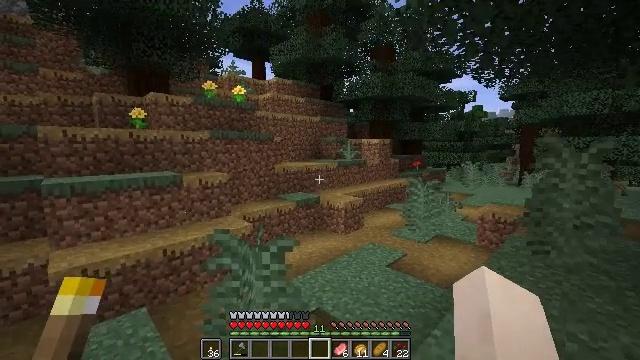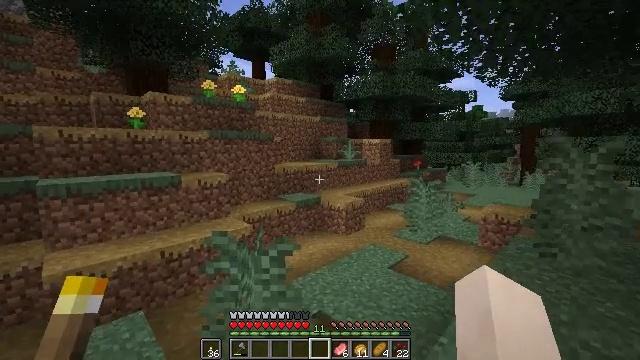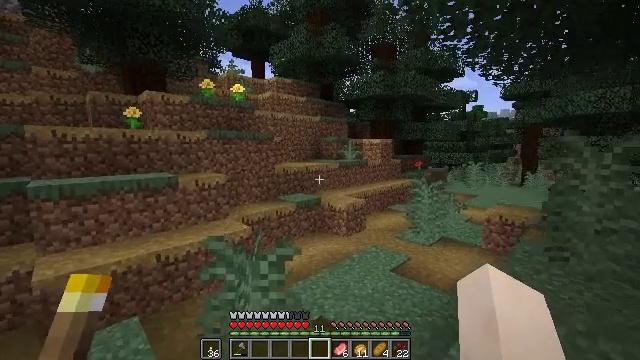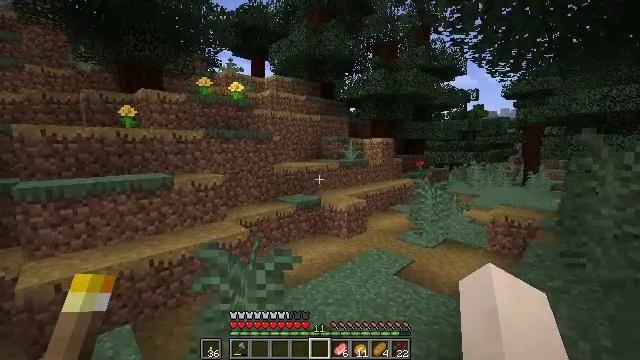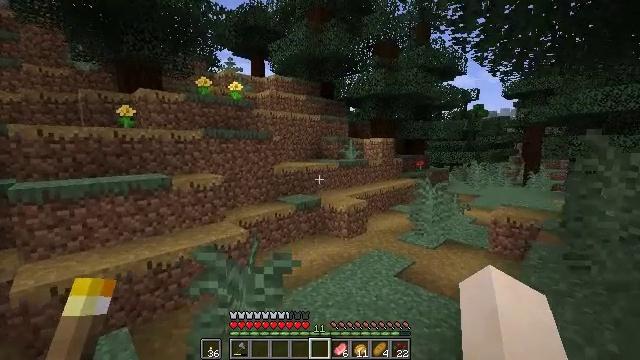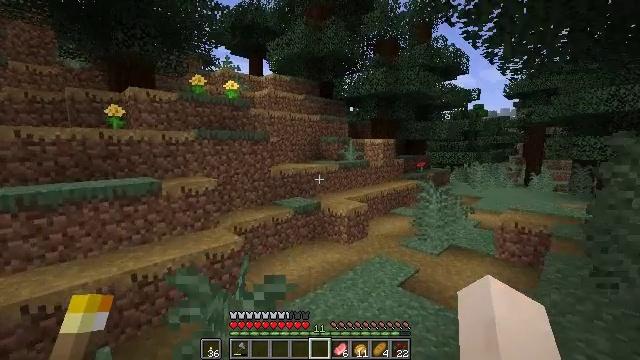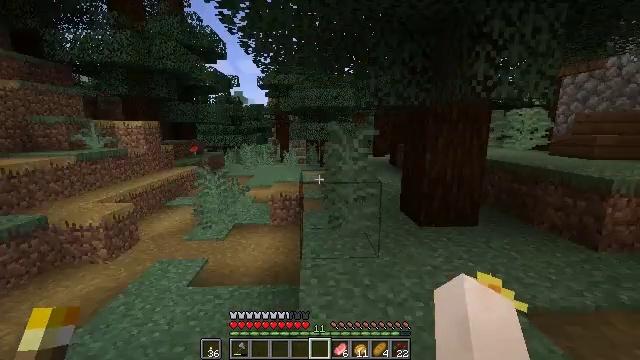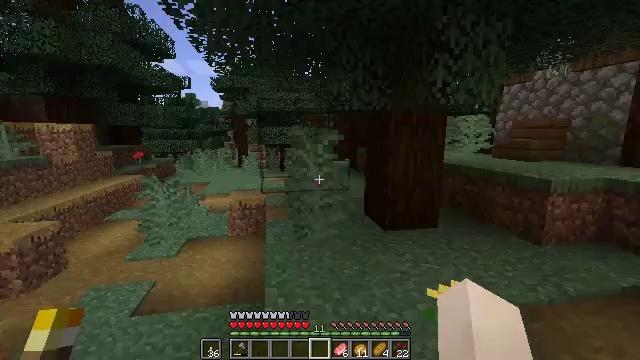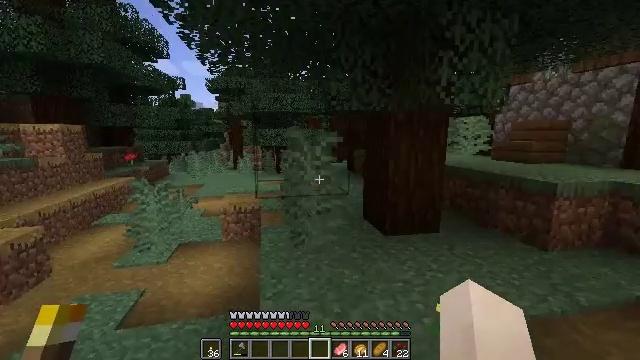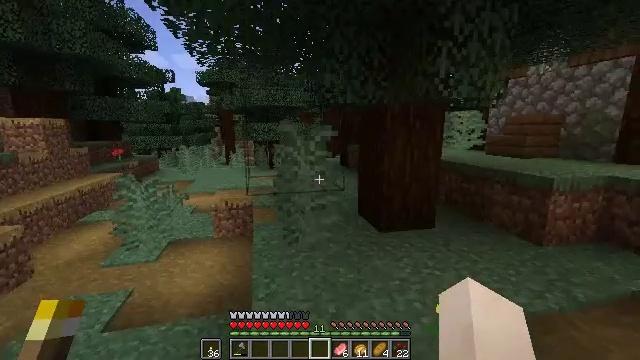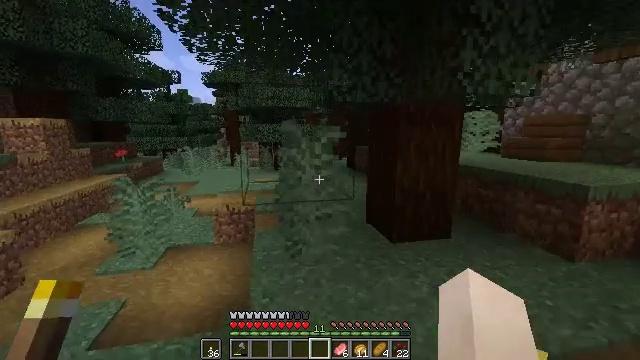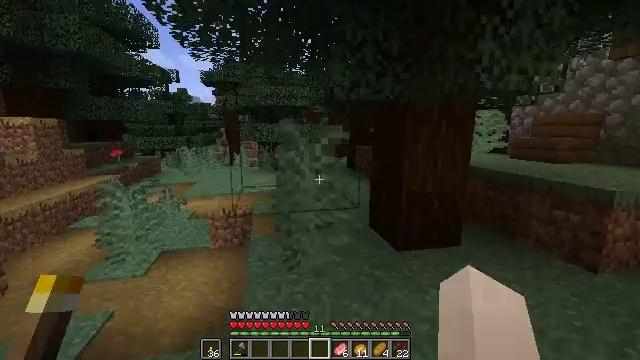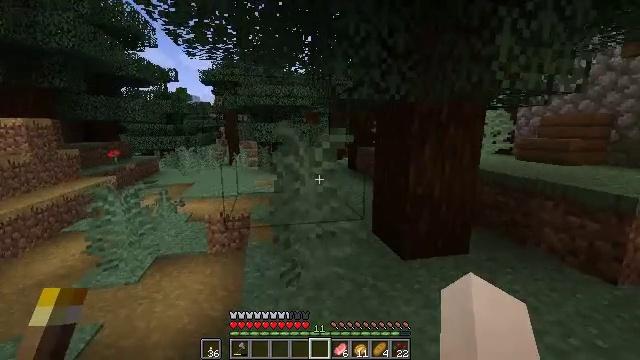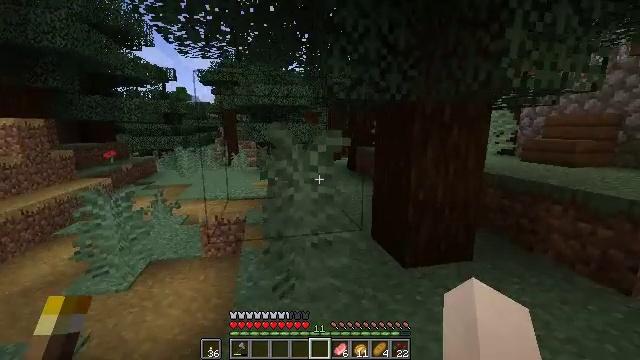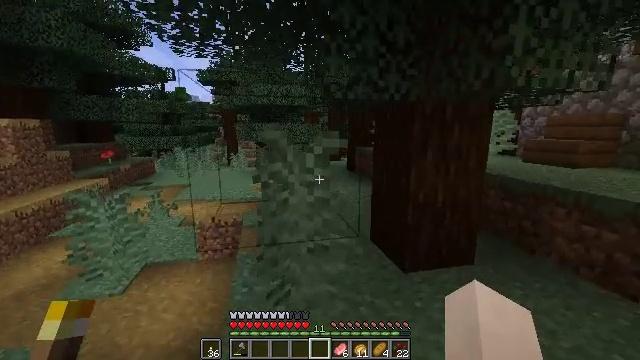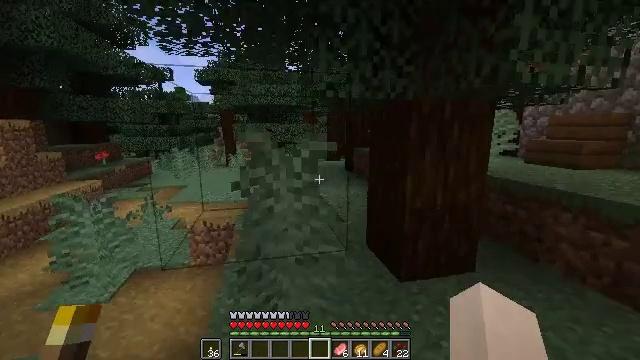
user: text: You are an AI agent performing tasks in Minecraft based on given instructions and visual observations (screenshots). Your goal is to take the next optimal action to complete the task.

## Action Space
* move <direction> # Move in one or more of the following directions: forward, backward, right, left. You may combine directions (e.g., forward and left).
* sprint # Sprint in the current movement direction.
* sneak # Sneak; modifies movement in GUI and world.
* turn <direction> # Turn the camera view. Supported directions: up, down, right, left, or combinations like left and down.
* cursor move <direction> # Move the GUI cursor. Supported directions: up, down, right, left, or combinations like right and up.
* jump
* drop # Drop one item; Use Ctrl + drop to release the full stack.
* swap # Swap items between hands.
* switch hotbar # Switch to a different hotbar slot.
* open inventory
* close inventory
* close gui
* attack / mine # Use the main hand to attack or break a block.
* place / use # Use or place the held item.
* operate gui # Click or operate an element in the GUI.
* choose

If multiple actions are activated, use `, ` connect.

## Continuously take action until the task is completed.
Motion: motion action
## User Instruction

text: Combat the zombie villager.
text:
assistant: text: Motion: move forward
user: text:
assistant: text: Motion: move forward
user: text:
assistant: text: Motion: move forward
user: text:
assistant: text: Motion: move forward
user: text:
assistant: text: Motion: move forward
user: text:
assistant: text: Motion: move forward, turn right and down
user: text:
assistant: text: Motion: move forward, turn right
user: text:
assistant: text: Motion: move forward
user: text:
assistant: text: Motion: move forward, turn right and down
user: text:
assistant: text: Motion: move forward, turn left
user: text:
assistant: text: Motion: move forward
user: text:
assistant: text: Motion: move forward
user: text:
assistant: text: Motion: move forward and move right
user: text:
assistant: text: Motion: move forward and move right
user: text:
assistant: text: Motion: move forward and move right
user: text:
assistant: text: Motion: move forward and move right
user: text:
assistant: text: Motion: move forward and move right, turn right
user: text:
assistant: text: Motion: move forward and move right, turn right and up
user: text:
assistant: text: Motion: move forward and move right, turn right and up
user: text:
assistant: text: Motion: move forward and move right, turn right
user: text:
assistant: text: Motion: move forward and move right
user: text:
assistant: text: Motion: move forward and move right
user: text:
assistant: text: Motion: move forward and move right
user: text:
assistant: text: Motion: move forward and move right
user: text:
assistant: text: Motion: move forward and move right
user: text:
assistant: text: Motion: move forward and move right
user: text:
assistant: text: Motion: move right
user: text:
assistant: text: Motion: move right
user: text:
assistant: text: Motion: move right, turn right and down
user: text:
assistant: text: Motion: move forward and move right, turn right and down